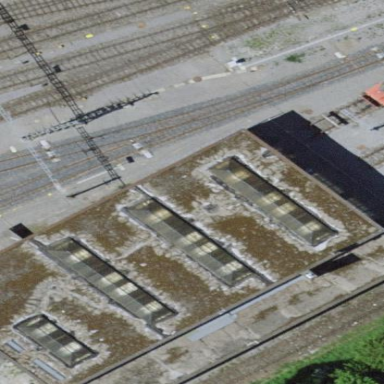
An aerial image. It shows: Transportation building.